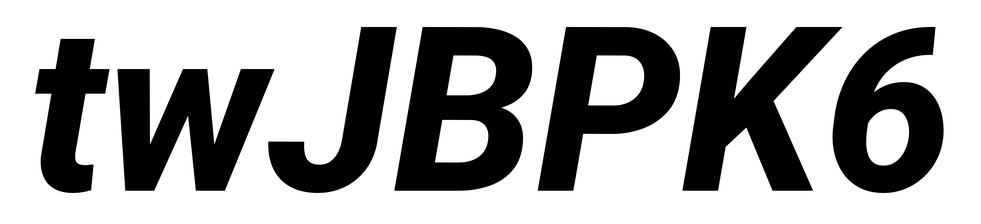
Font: Roboto-Italic_ExtraBold_Italic